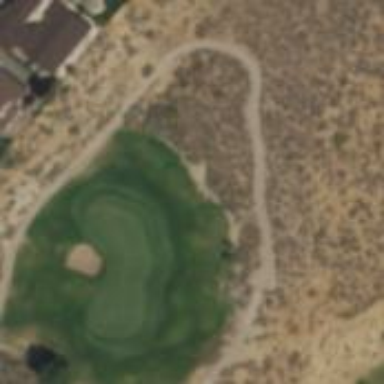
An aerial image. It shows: Area of rough grass used for golf.